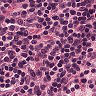
Metastatic tissue present: no